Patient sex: M
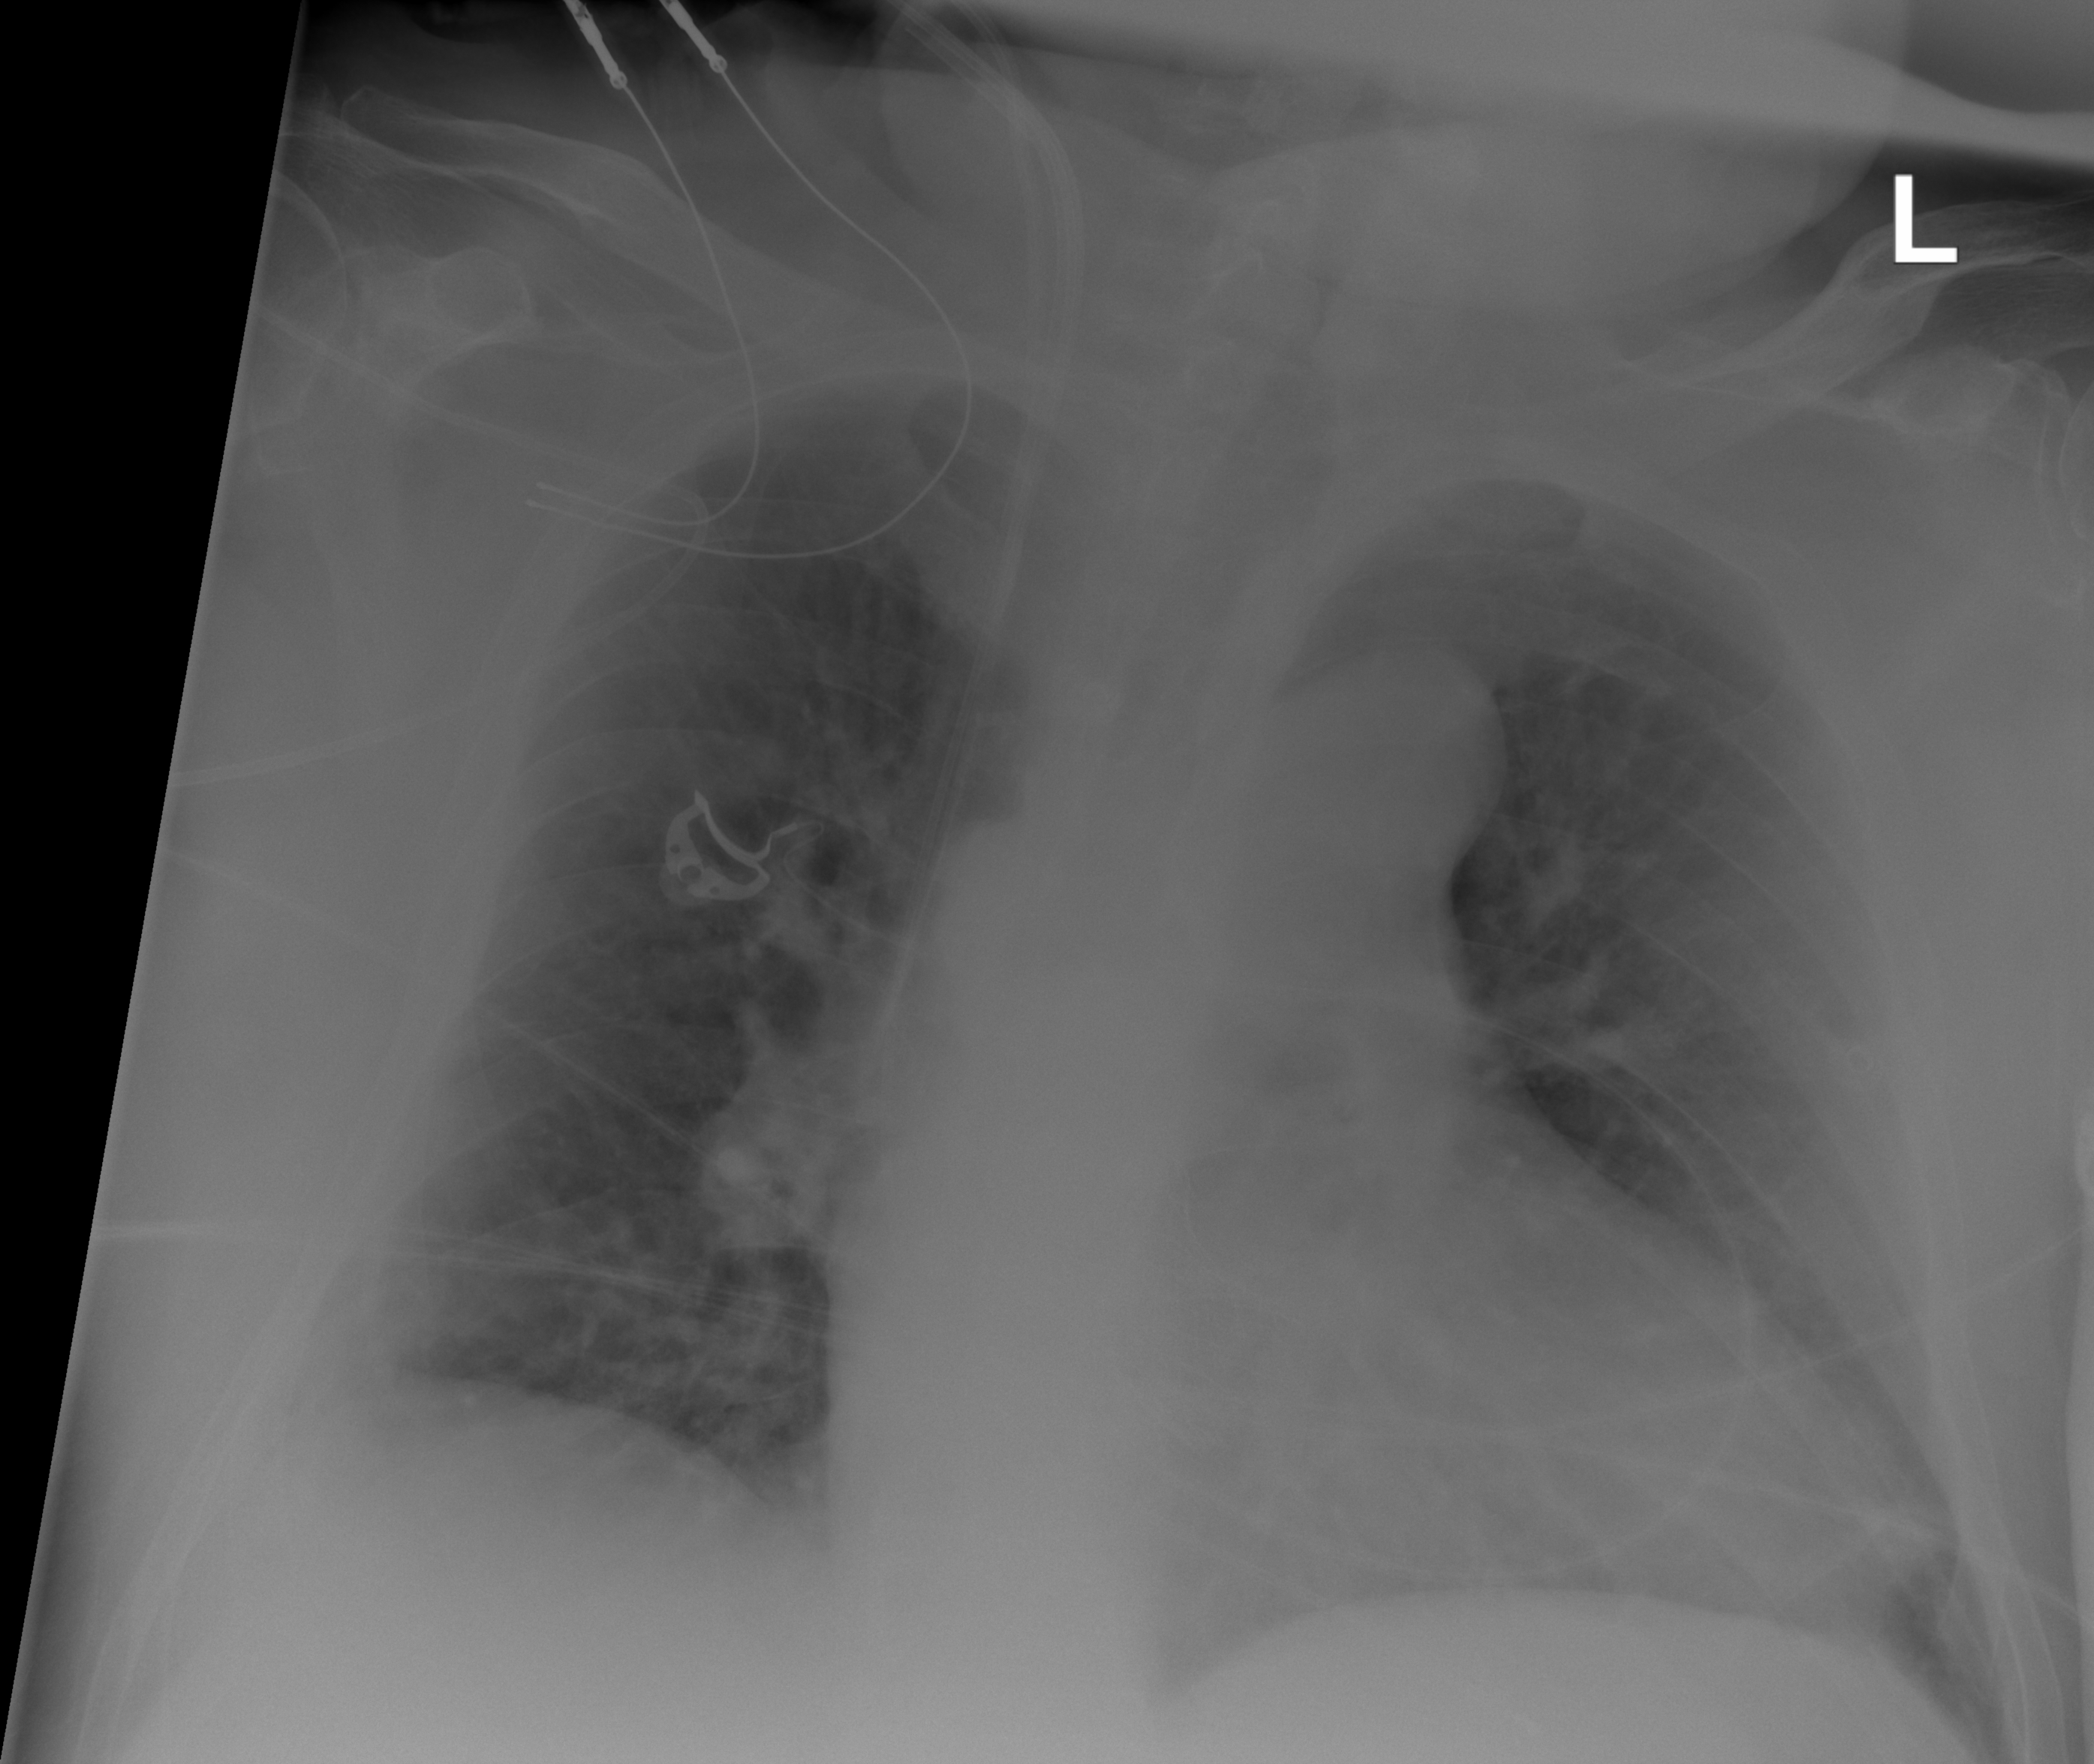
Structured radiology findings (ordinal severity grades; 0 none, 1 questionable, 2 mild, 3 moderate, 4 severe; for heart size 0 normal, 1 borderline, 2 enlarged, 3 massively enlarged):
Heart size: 1
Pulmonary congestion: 0
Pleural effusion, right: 0
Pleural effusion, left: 0
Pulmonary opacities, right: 1
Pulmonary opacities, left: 0
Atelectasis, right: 1
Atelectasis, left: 0